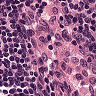
Metastatic tissue present: no